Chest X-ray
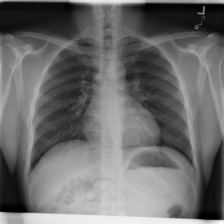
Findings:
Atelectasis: negative
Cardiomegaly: negative
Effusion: negative
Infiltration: negative
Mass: negative
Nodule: negative
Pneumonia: negative
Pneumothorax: negative
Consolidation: negative
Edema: negative
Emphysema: negative
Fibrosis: negative
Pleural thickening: negative
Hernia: negative